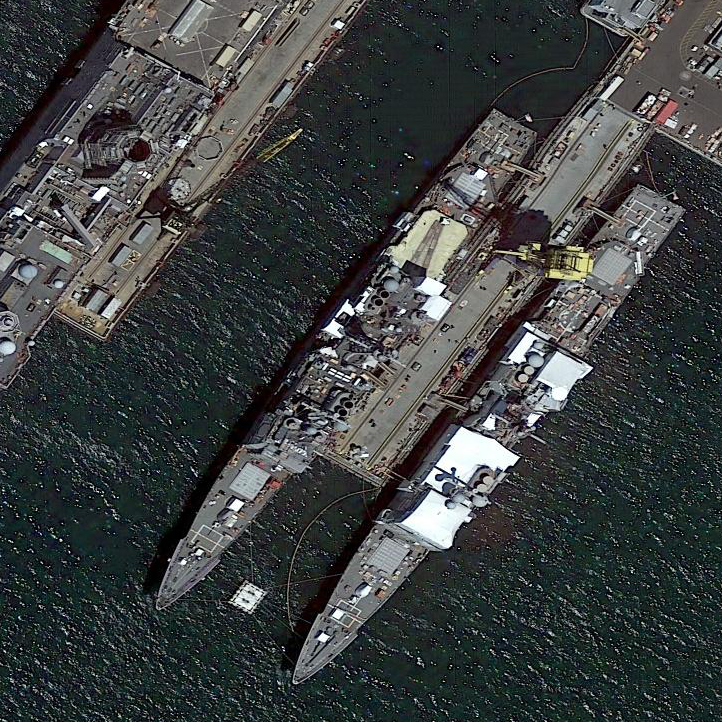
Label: cruiser